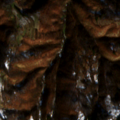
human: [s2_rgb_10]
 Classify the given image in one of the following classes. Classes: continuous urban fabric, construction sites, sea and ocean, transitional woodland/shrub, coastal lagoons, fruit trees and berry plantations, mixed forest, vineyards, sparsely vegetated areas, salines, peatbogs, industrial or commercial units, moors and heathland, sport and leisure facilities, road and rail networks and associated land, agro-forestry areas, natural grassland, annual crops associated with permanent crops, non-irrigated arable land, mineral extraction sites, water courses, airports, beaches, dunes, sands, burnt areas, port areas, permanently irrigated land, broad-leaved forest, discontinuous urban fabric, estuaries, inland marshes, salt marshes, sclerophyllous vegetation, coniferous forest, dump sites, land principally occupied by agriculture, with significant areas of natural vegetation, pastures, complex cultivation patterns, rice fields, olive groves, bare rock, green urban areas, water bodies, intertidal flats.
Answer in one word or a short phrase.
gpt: broad-leaved forest, natural grassland